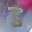
Label: 3